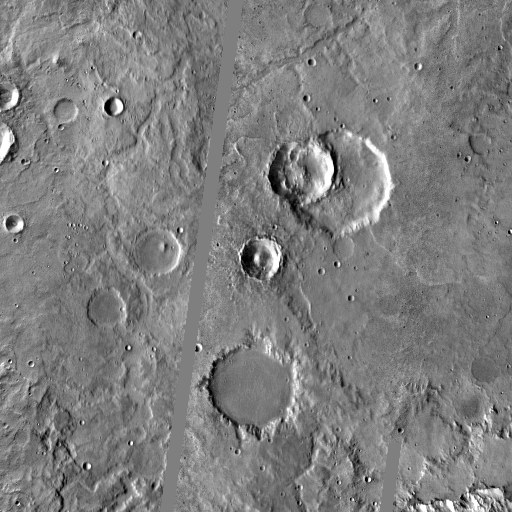
Crater classes present: Background, Other, Layered, Buried, Secondary